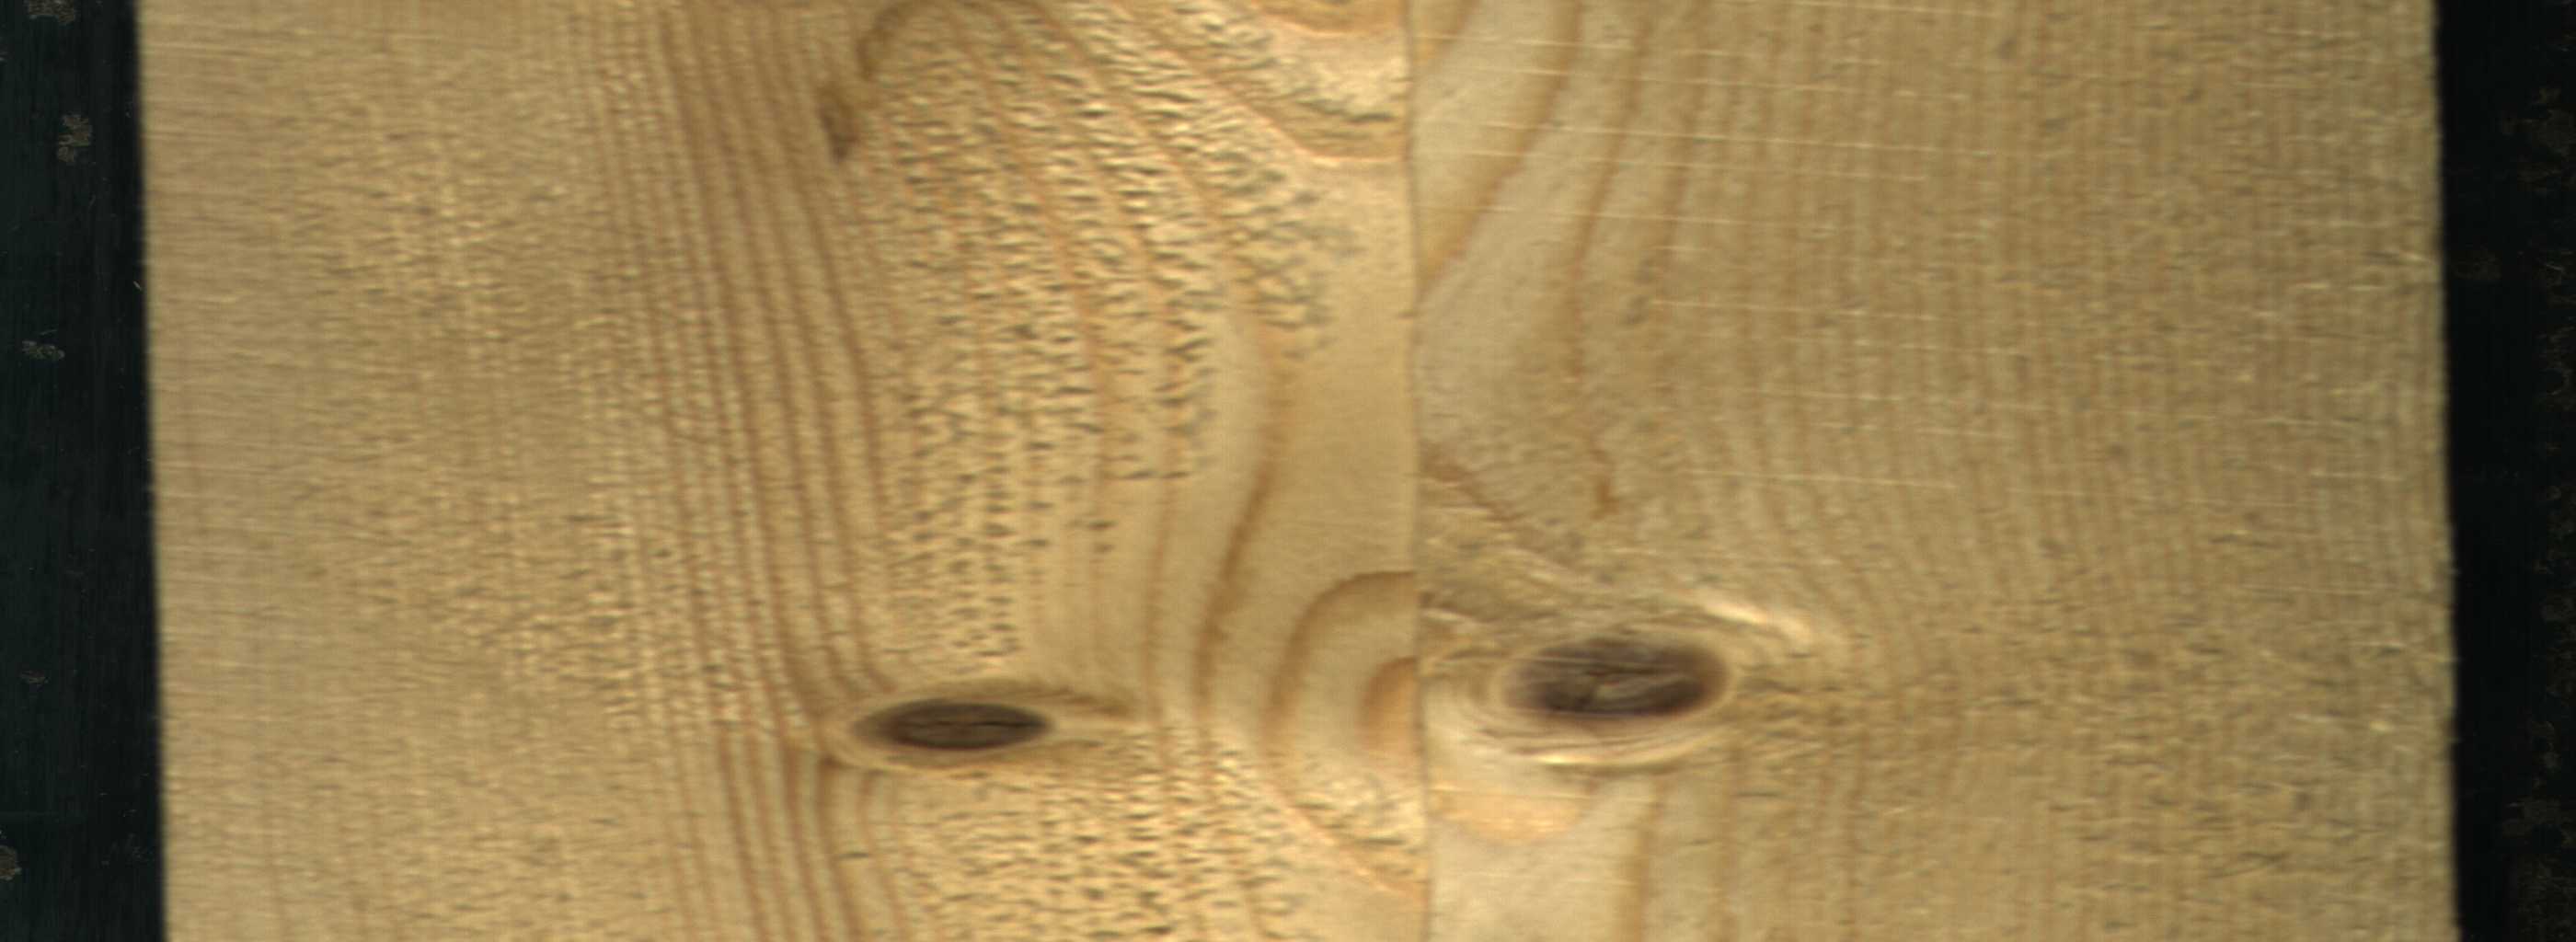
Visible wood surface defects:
Dead_Knot
Live_Knot